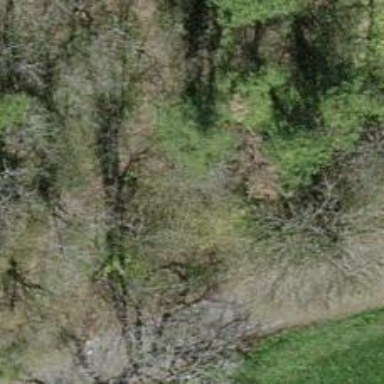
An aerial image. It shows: Unpaved path.